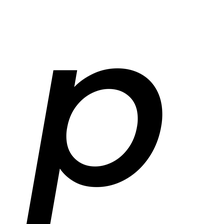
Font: Poppins-MediumItalic